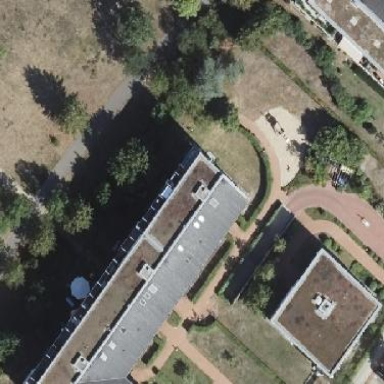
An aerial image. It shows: Skillion-roofed apartment building.